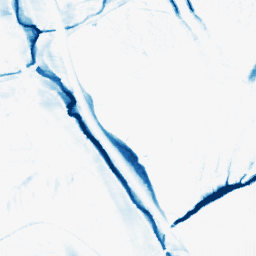
Category: morphological
Decomposition family: morphological_ellipse
Decomposition parameters: operation: closing
width: 10
height: 30
Upsampling method: fft_zeropad
Upsampling parameters: scale: 8
Upsampling scale: 8